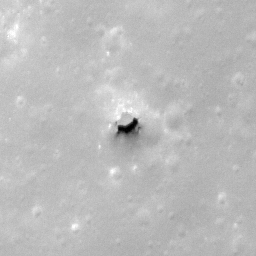
Pit: Copernicus 1
Host crater: Copernicus
Host type: impact_melt
Lunar coordinates: latitude 9.928, longitude 340.746